九年级 · 解析几何
《九章算术》是我国古代著名数学经典, 其中对勾股定理的论述比西方早一千多年, 其中有这样一个问题：“今有圆材埋在壁中，不知大小. 以锯锯之，深一寸，锯道长一尺. 问径几何？”其意为：今有一圆柱形木材，埋在墙壁中，不知其大小，用锯去锯该材料，锯口深 1 寸，锯道长 1 尺. 如图，已知弦 $A B=1$ 尺, 弓形高 $C D=1$ 寸, (注： 1 尺 $=10$ 寸)问这块圆柱形木材的直径是 $($ )

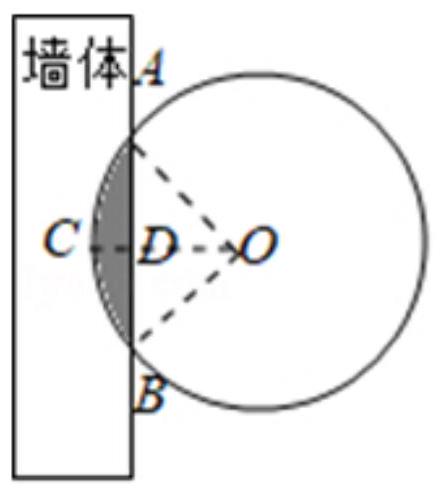
A. 13 寸
B. 6.5 寸
C. 26 寸
D. 20 寸

第 II 卷（非选择题）


答案: C
解析: 解：设 $\odot O$ 的半径为 $r$.

在Rt $\triangle A D O$ 中, $A D=5, O D=r-1, O A=r$,

则有 $r^{2}=5^{2}+(r-1)^{2}$,

解得 $r=13$,

$\therefore \odot O$ 的直径为 26 寸,

故选: $C$.

本题考查垂径定理的应用、勾股定理等知识, 解题的关键是学会利用参数构建方程解决问题, 属于中考常考题型. 设 $\odot O$ 的半径为 $r$.在 $R t \triangle A D O$ 中, $A D=5, O D=r-1, O A=r$, 则有 $r^{2}=5^{2}+(r-1)^{2}$,解方程即可.